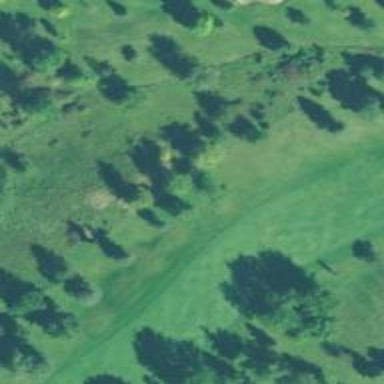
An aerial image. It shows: Golf hole.